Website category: jobs
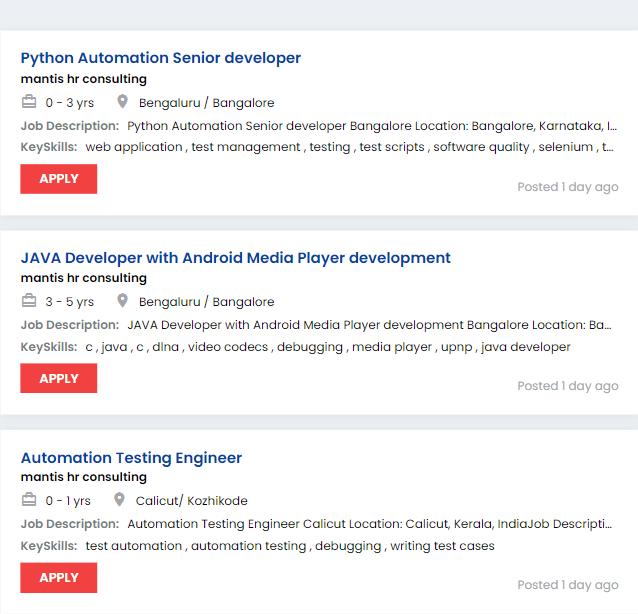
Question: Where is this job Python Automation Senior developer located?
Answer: Bengaluru / Bangalore

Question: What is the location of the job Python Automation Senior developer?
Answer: Bengaluru / Bangalore

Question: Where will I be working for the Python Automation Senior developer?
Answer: Bengaluru / Bangalore

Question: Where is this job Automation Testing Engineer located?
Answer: Calicut/ Kozhikode

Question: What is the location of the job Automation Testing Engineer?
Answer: Calicut/ Kozhikode

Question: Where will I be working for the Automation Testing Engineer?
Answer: Calicut/ Kozhikode

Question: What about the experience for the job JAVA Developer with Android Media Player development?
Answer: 3 - 5 yrs

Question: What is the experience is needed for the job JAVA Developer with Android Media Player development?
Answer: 3 - 5 yrs

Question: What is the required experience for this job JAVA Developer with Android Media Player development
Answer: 3 - 5 yrs

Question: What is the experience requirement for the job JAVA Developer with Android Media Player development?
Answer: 3 - 5 yrs

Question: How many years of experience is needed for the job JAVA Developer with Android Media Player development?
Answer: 3 - 5 yrs

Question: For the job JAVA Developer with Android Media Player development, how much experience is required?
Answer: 3 - 5 yrs

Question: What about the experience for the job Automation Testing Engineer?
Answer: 0 - 1 yrs

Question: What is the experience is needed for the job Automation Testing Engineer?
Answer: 0 - 1 yrs

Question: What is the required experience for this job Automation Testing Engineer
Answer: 0 - 1 yrs

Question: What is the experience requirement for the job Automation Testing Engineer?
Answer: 0 - 1 yrs

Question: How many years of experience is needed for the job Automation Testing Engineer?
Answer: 0 - 1 yrs

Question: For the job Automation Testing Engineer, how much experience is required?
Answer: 0 - 1 yrs

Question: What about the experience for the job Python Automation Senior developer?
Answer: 0 - 3 yrs

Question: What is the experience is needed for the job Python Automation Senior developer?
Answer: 0 - 3 yrs

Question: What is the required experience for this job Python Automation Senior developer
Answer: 0 - 3 yrs

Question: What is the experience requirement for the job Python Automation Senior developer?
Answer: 0 - 3 yrs

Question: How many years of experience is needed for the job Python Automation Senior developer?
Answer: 0 - 3 yrs

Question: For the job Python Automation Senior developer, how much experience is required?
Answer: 0 - 3 yrs

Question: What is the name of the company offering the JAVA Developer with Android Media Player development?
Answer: mantis hr consulting

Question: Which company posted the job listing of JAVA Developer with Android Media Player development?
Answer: mantis hr consulting

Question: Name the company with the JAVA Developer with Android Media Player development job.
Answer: mantis hr consulting

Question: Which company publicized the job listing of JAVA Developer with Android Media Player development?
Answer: mantis hr consulting

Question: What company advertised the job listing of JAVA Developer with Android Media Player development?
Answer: mantis hr consulting

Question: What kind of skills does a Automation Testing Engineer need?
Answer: test automation , automation testing , debugging , writing test cases

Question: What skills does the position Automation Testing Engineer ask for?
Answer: test automation , automation testing , debugging , writing test cases

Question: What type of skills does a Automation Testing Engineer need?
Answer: test automation , automation testing , debugging , writing test cases

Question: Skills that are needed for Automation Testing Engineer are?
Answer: test automation , automation testing , debugging , writing test cases

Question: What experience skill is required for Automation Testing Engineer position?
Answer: test automation , automation testing , debugging , writing test cases

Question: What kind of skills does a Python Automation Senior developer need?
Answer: web application , test management , testing , test scripts , software quality , selenium , testing tools , bug tracking , jenkins

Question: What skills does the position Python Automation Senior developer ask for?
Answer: web application , test management , testing , test scripts , software quality , selenium , testing tools , bug tracking , jenkins

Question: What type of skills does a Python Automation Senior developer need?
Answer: web application , test management , testing , test scripts , software quality , selenium , testing tools , bug tracking , jenkins

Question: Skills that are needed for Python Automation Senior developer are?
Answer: web application , test management , testing , test scripts , software quality , selenium , testing tools , bug tracking , jenkins

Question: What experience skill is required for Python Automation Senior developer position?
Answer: web application , test management , testing , test scripts , software quality , selenium , testing tools , bug tracking , jenkins

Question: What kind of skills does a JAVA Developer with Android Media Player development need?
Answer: c , java , c , dlna , video codecs , debugging , media player , upnp , java developer

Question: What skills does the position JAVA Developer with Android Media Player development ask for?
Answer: c , java , c , dlna , video codecs , debugging , media player , upnp , java developer

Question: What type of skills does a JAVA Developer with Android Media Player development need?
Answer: c , java , c , dlna , video codecs , debugging , media player , upnp , java developer

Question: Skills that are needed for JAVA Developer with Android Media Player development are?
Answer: c , java , c , dlna , video codecs , debugging , media player , upnp , java developer

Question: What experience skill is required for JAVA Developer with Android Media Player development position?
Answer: c , java , c , dlna , video codecs , debugging , media player , upnp , java developer